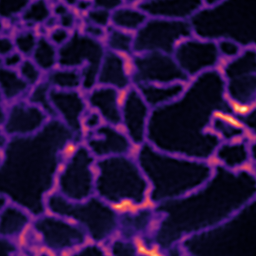
Label: Super-resolution ER image